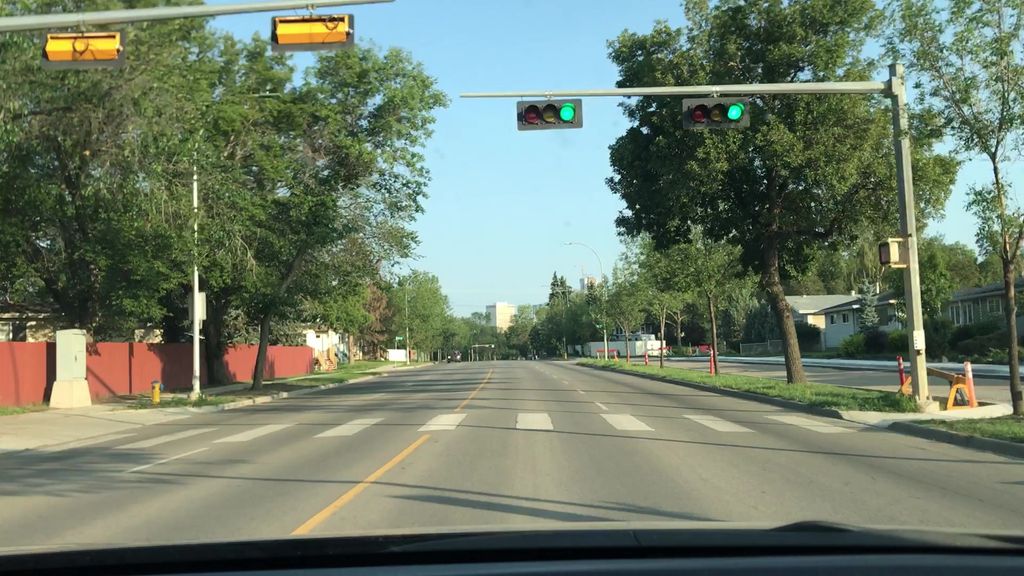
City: edmonton